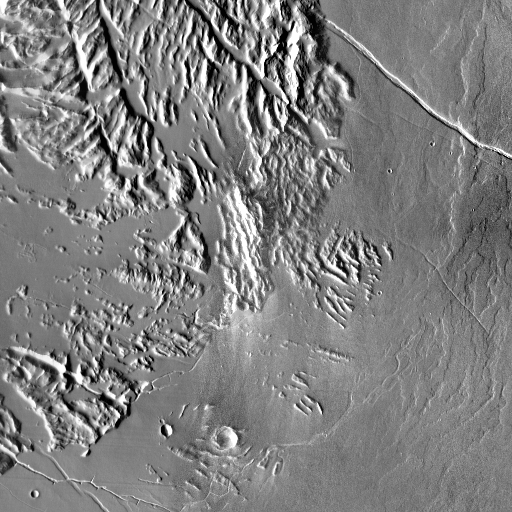
Crater classes present: Background, Other